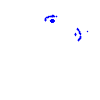
Particle: electron